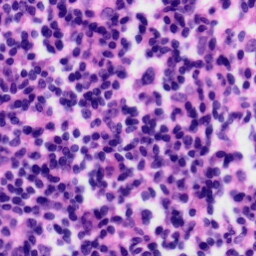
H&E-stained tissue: Tonsil